Question: I am trying to create a website but I've been having difficulties with the database.
I've tried to create the website in C# or VB. Both of the code show that they work. But when I refresh the table, there's nothing inside. No data added.
This is the C# project code:
'''
SqlConnection connection = new SqlConnection("Data Source=redacted.database.windows.net,1433;Initial Catalog=hmsproject;User ID=xxxx;Password=xxxx");
SqlDataAdapter sqladp = new SqlDataAdapter();
string query = "INSERT INTO reservations(username,mobile) VALUES('" + TextBox1.Text+"','"+TextBox2.Text+"')";
try
{
connection.Open();
SqlCommand command = new SqlCommand(query, connection);
sqladp.SelectCommand = command;
}
catch (Exception ex)
{
}
'''
and VB code:
'''
Dim conn As New Data.SqlClient.SqlConnection("Data Source=redacted.database.windows.net,1433;Network Library=DBMSSOCN;Initial Catalog=hmsproject;User ID=xxxx;Password=xxxx")
Dim SDA As New SqlDataAdapter
Try
conn.Open()
Dim Query As String
Query = "INSERT INTO reservations (username, number) values ('" & TextBox1.Text & "','" & TextBox2.Text & "')"
Command = New SqlCommand(Query, conn)
SDA.SelectCommand = Command
Label2.Text = "Awdawd"
conn.Close()
Catch ex As SqlException
MsgBox(ex.Message)
Finally
conn.Dispose()
End Try
End Sub
'''
Note that both of the code are from 2 different projects. Not inside 1. But in both of them, I get nothing. I tried to add the values with parameters too.. still nothing
EDIT: after adding 'Command.ExecuteNonQuery()' I keep getting this error:

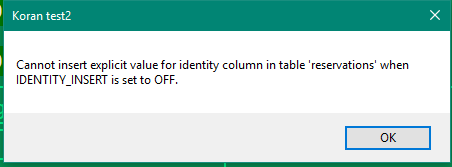
Answer: You need to add 'command.ExecuteNonQuery()' for the command to be executed. Otherwise you create the command and all things around it, but never execute the command.
Also please consider using <URL>